Question: I have a fairly simple wpf Window in the format of:
'''
<Window>
<Canvas>
<Grid>
<ListBox />
</Grid>
</Canvas>
</Window>
'''
At design time everything looks the way I want it. There is no automatic resizing on any of the window controls.
However at runtime the Window has extra white space at the bottom and right side.
If I open the solution in Visual 2013 I can see this extra white space in the designer.
Has anyone ever come across this? I cant find anything online or any fixes released by Microsoft.
If I change the window size so that its borders are smaller than the controls in it then it looks fine at run time. If I then open this project in 2013 the designer everything looks fine. All controls are within the borders.
NOTE: Im stuck using 2010 as that's what the majority of our projects are designed in. Im also new to WPF.

Full XAML:
'''
<Window x:Class="ManageClosedChecks.ClosedCheckList"
xmlns="http://schemas.microsoft.com/winfx/2006/xaml/presentation"
xmlns:x="http://schemas.microsoft.com/winfx/2006/xaml"
WindowStyle="None" Title="" Height="461" Width="772" Topmost="True" ShowInTaskbar="False" Name="Window" ResizeMode="NoResize" WindowStartupLocation="CenterOwner" Loaded="Window_Loaded" AllowsTransparency="True" BorderBrush="Black" BorderThickness="3">
<Window.Resources>
<Style x:Key="{x:Type ScrollBar}" TargetType="{x:Type ScrollBar}">
<Setter Property="MinWidth" Value="75" />
<Setter Property="Width" Value="75" />
</Style>
</Window.Resources>
<Canvas Height="461" HorizontalAlignment="Left" Margin="0,0,0,0" Name="canvas1" VerticalAlignment="Top" Width="746">
<Grid Height="458" Width="746" Background="Transparent" Canvas.Top="0">
<Button Content="Reprint" Height="41" HorizontalAlignment="Left" Margin="14,411,0,0" Name="ReprintBtn" VerticalAlignment="Top" Width="109" Click="ReprintBtn_Click" IsEnabled="False" />
<Button Content="Adjust" Height="41" HorizontalAlignment="Left" Margin="143,411,0,0" Name="AdjustBtn" VerticalAlignment="Top" Width="109" Click="AdjustBtn_Click" IsEnabled="False" />
<Button Content="CANCEL" Height="41" HorizontalAlignment="Right" Margin="0,411,91,0" Name="CancelBtn" VerticalAlignment="Top" Width="109" Click="CancelBtn_Click" />
<Button Content="Re-Open" Height="41" HorizontalAlignment="Left" IsEnabled="False" Margin="413,411,0,0" Name="reopenBtn" VerticalAlignment="Top" Width="109" Click="reopenBtn_Click" />
<Button Content="Void" Height="41" HorizontalAlignment="Right" IsEnabled="False" Margin="0,411,354,0" Name="voidBtn" VerticalAlignment="Top" Width="109" Click="voidBtn_Click" />
<Button FontFamily="Marlett" FontSize="70" Content="5" Height="186" HorizontalAlignment="Left" Margin="661,45,0,0" Name="UpBtn" VerticalAlignment="Top" Width="85" Click="UpBtn_Click" />
<Button FontFamily="Marlett" FontSize="70" Content="6" Height="175" HorizontalAlignment="Left" Margin="661,0,0,50" Name="DownBtn" VerticalAlignment="Bottom" Width="85" Click="DownBtn_Click" />
<ListView ScrollViewer.VerticalScrollBarVisibility="Visible" Height="363" HorizontalAlignment="Left" Name="listView1" VerticalAlignment="Top" Width="659" FontSize="18" HorizontalContentAlignment="Left" SelectionMode="Single" Margin="0,45,0,0">
<ListView.View>
<GridView AllowsColumnReorder="False">
<GridViewColumn Width="Auto" DisplayMemberBinding="{Binding CheckNum}" >
<GridViewColumn.Header>
<GridViewColumnHeader Tag="CheckNum" Click="lvUsersColumnHeader_Click">Check</GridViewColumnHeader>
</GridViewColumn.Header>
</GridViewColumn>
<GridViewColumn Width="Auto" DisplayMemberBinding="{Binding ClosedDateTime, StringFormat={}{0:yyyy-MM-dd HH:mm:ss}}">
<GridViewColumn.Header>
<GridViewColumnHeader Tag="ClosedDateTime" Click="lvUsersColumnHeader_Click">Closed Date Time</GridViewColumnHeader>
</GridViewColumn.Header>
</GridViewColumn>
<GridViewColumn Width="Auto" DisplayMemberBinding="{Binding CheckID}">
<GridViewColumn.Header>
<GridViewColumnHeader Tag="CheckID" Click="lvUsersColumnHeader_Click">Check ID</GridViewColumnHeader>
</GridViewColumn.Header>
</GridViewColumn>
<GridViewColumn Width="Auto" DisplayMemberBinding="{Binding Amount}">
<GridViewColumn.Header>
<GridViewColumnHeader Tag="Amount" Click="lvUsersColumnHeader_Click">Amount</GridViewColumnHeader>
</GridViewColumn.Header>
</GridViewColumn>
<GridViewColumn Width="Auto" DisplayMemberBinding="{Binding Employee}">
<GridViewColumn.Header>
<GridViewColumnHeader Tag="Employee" Click="lvUsersColumnHeader_Click">Employee</GridViewColumnHeader>
</GridViewColumn.Header>
</GridViewColumn>
<GridViewColumn Width="Auto" DisplayMemberBinding="{Binding TableNum}">
<GridViewColumn.Header>
<GridViewColumnHeader Tag="TableNum" Click="lvUsersColumnHeader_Click">Table</GridViewColumnHeader>
</GridViewColumn.Header>
</GridViewColumn>
</GridView>
</ListView.View>
</ListView>
</Grid>
</Canvas>
</Window>
'''
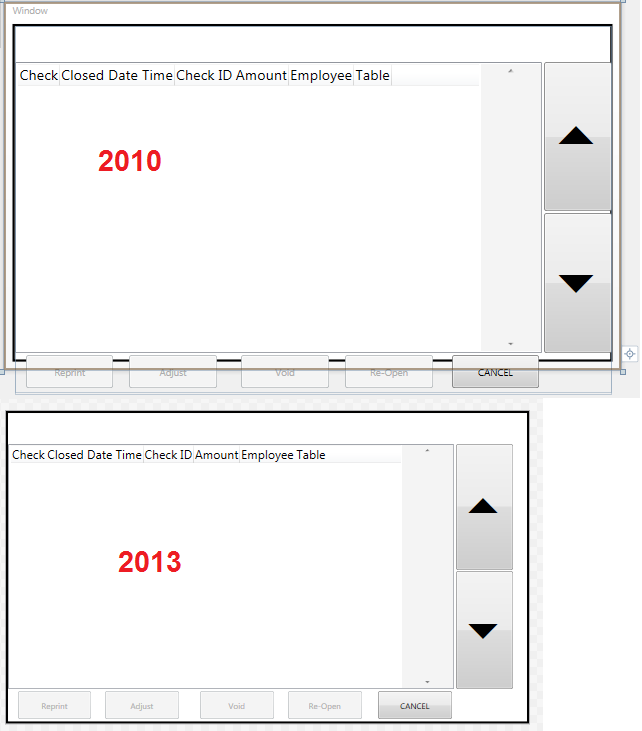
Answer: Set SizeToContent property of the window and remove manually given width and height properties of the window.
'''
SizeToContent="WidthAndHeight"
'''
Remove 'Height="461" Width="772">'
Then it looks like:
Design Window in VS2010:

Runtime: